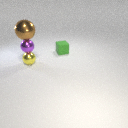
small purple metal sphere above small yellow metal sphere